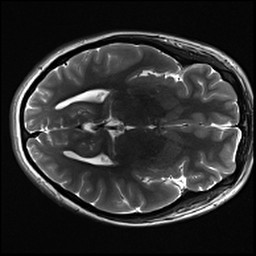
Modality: inplaneT2
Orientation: axial